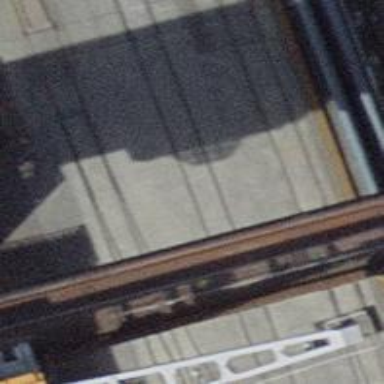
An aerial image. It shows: Railway switch.